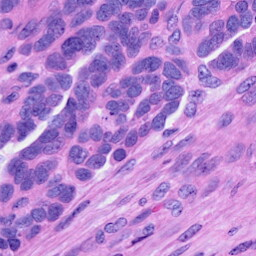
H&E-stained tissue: Ovarian